Field crop: tomato
Growth stage: 2
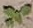
Species: solanum